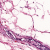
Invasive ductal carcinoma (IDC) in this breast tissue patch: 0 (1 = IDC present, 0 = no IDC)